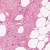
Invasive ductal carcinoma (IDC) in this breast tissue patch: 0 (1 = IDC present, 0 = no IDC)